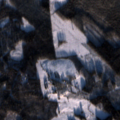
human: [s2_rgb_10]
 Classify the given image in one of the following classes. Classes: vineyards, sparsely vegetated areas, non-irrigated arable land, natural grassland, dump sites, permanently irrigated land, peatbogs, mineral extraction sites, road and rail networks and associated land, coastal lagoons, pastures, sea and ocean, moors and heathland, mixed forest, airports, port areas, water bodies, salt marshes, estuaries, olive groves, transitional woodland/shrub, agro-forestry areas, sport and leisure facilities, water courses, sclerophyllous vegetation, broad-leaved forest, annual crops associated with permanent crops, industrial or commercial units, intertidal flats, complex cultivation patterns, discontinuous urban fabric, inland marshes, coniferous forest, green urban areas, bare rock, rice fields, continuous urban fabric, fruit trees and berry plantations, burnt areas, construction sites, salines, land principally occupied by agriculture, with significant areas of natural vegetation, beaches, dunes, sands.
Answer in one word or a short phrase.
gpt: coniferous forest, mixed forest, transitional woodland/shrub